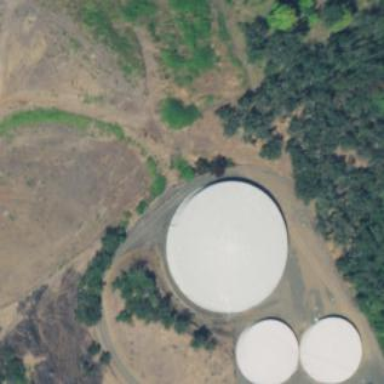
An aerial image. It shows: Building housing man-made water storage tank.